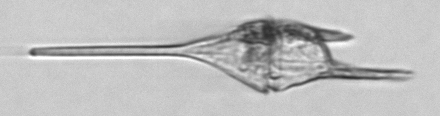
Label: Tripos_lineatus